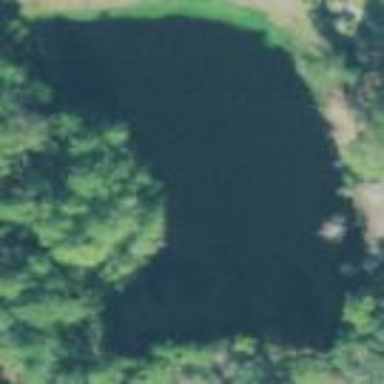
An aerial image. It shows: Serene pond surrounded by nature.